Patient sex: F
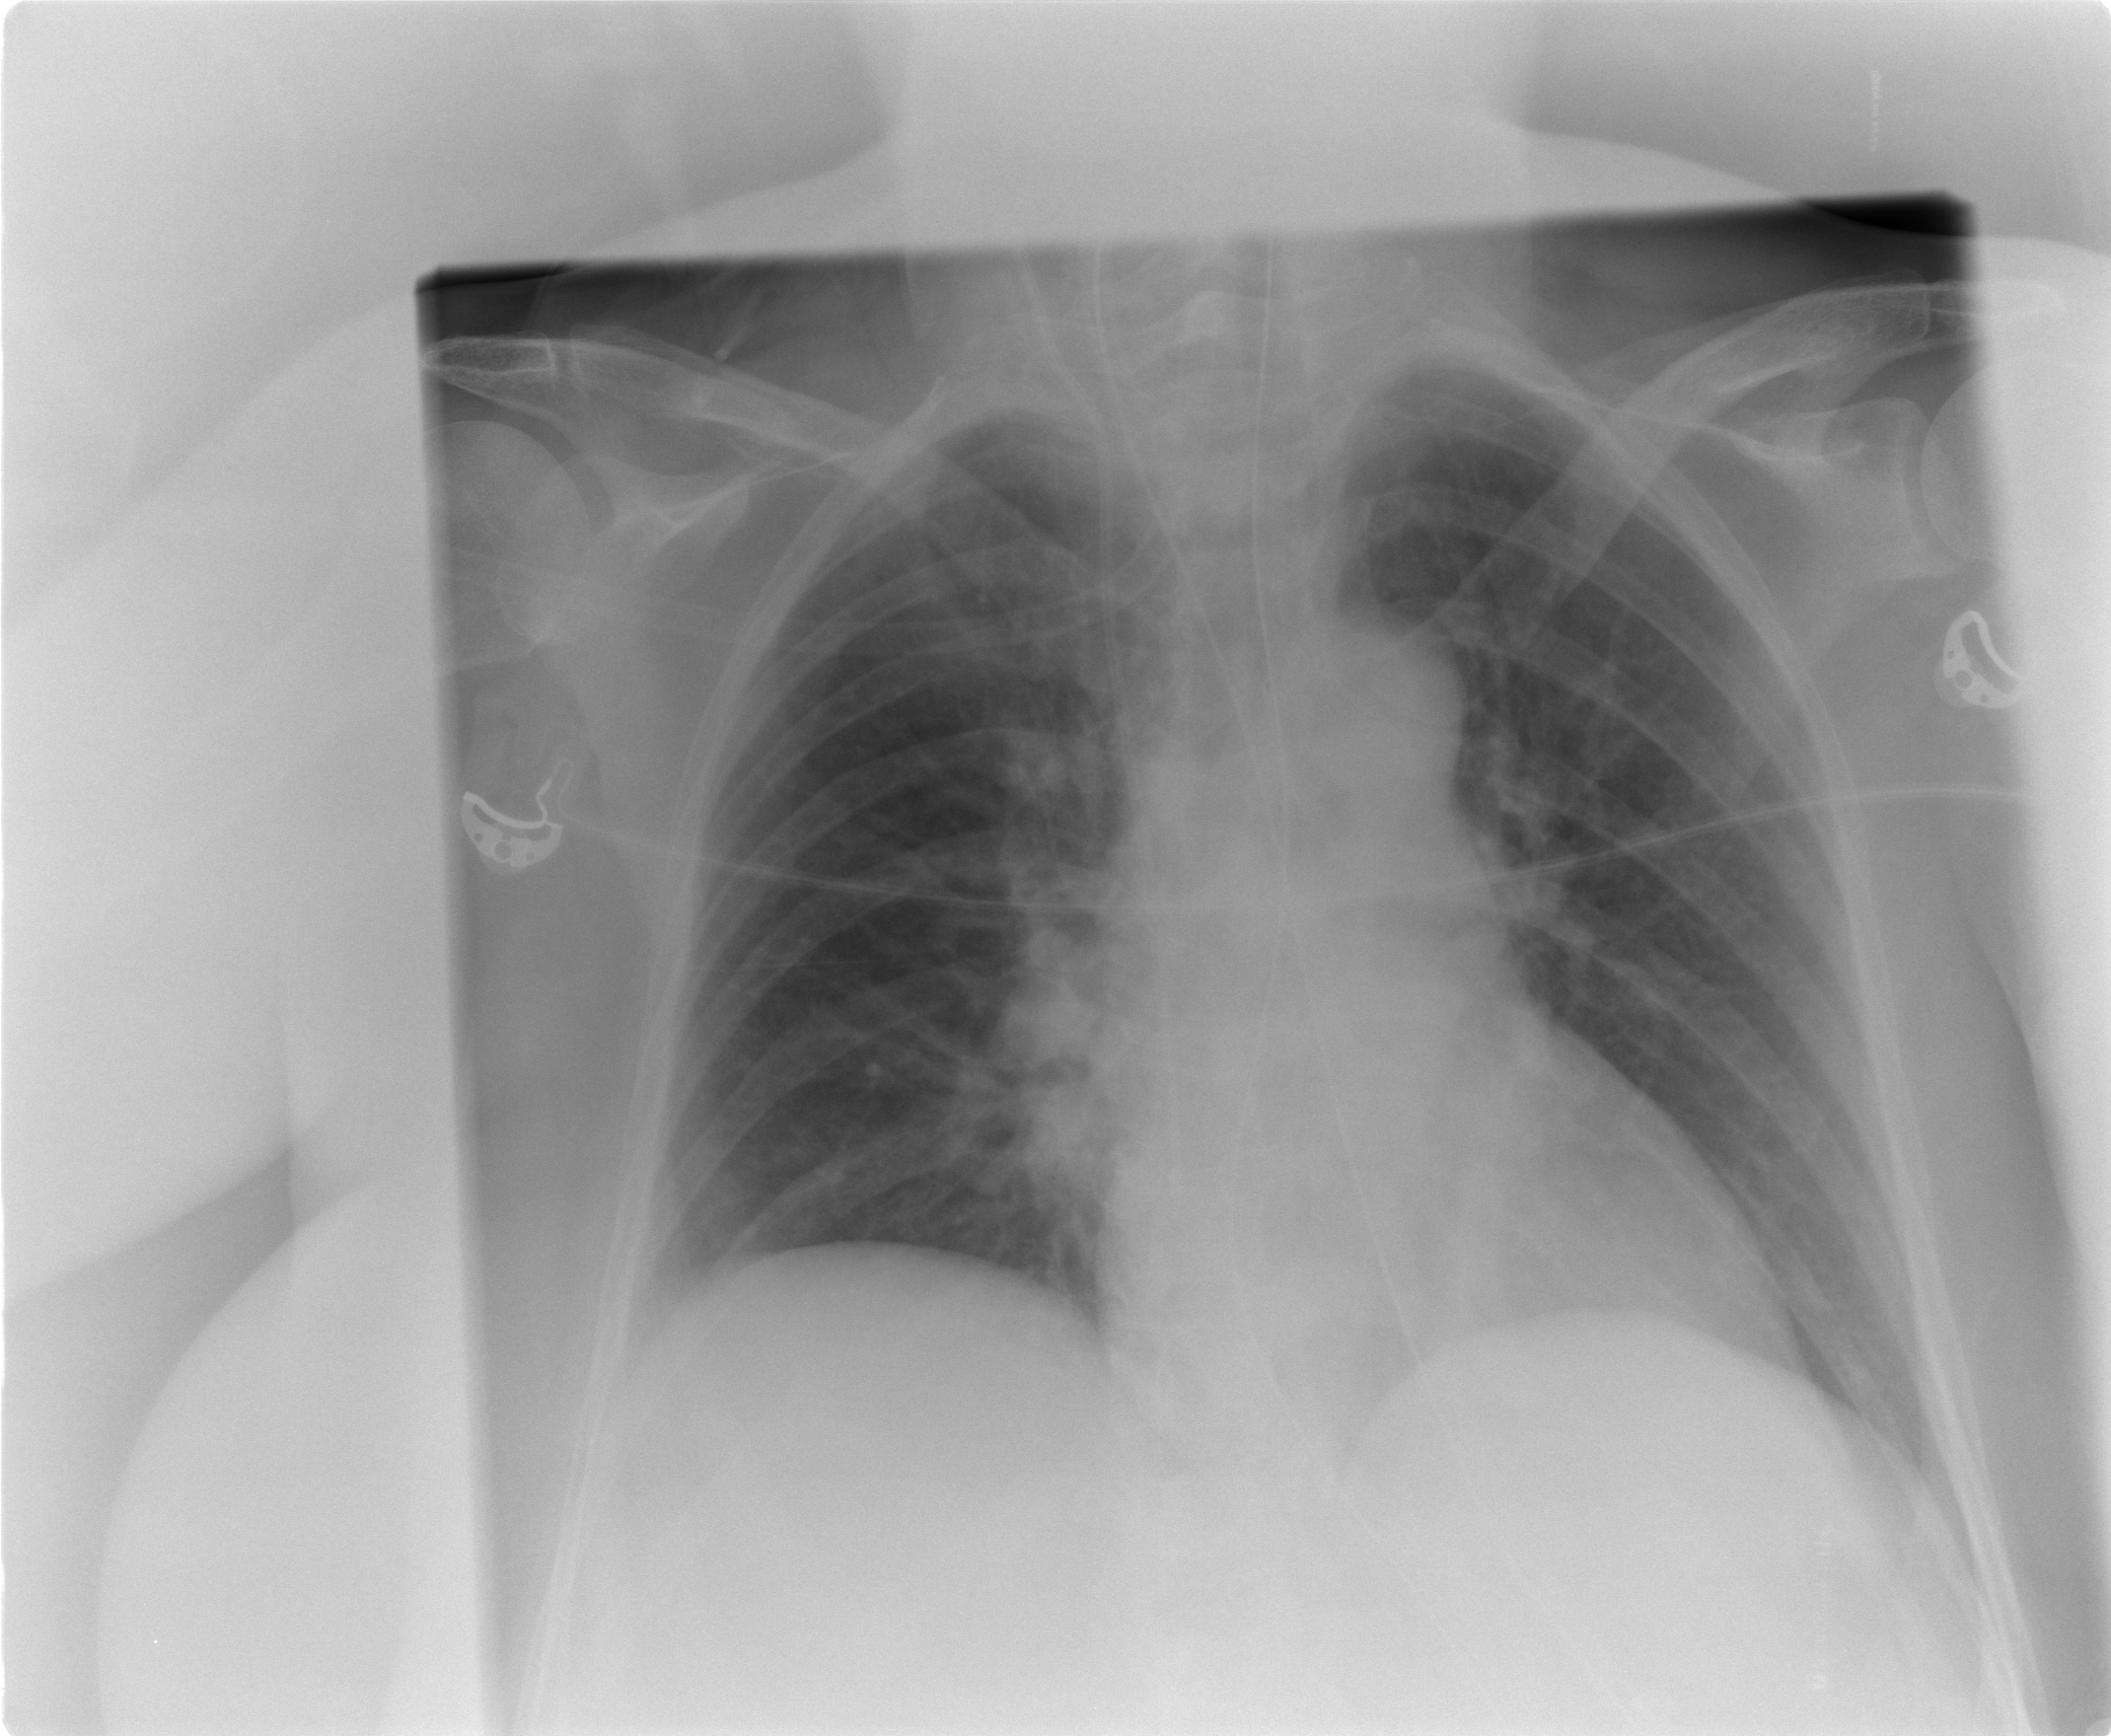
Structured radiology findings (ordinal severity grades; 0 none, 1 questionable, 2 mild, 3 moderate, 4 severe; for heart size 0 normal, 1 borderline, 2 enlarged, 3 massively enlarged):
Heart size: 0
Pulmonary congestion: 1
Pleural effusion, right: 0
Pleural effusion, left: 0
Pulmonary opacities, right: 0
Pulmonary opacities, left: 0
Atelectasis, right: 0
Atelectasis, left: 0